Interaction volume radius: 5 \u00c5
Interaction volume height: 10 \u00c5
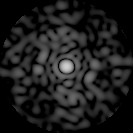
Disorder parameter: 0.8581